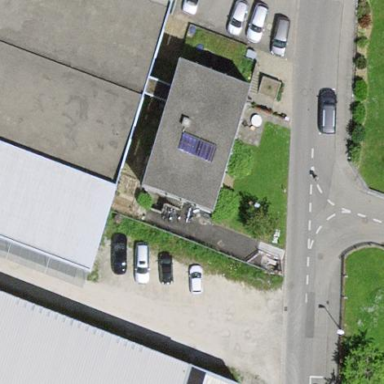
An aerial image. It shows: Industrial building.